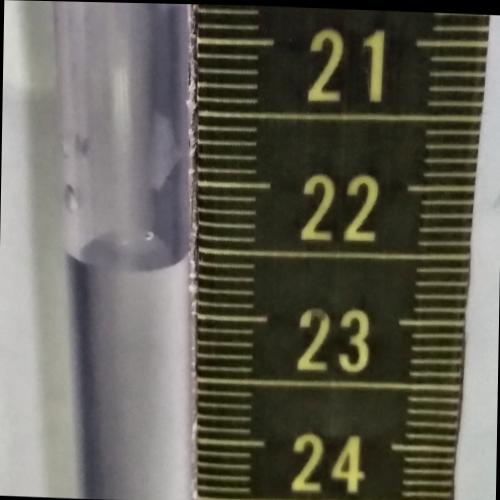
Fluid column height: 22.6 cm